Question: I am using Jquery Tokeninput to select multiple values but when i tried to select the values in text box it's always coming blank I am using below Jquery function to retreive the val.
Please refer to to my previous question on stack <URL>
'''
var values = $("#txtTest").val();
$("#Button1").click(function() {
alert(values);
return false;
});
'''
Please find the screen shot or same.

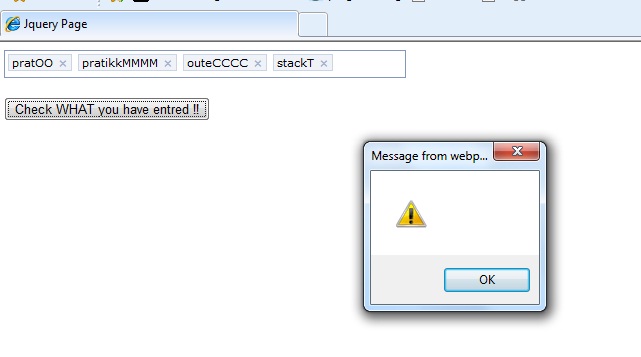
Answer: The text box is not actually what holds the selections its a list
'''
$("#Button1").click(function() {
var txt = '';
$("#txtTest").prev('ul').find('li:not(:last-child)').each(function(){
txt += $(this).text()+ " ";
});
//alert(val());
alert(txt);
return false;
});
'''
EDIT
That's just a hack to get what you wanted but the library has a method to get the values in the list <URL>
'''
$("#Button1").click(function() {
var txt = '';
$.each($("#txtTest").tokenInput('get'), function(){
txt += this.id + " " + this.name;
});
//alert(val());
alert(txt);
return false;
});
'''